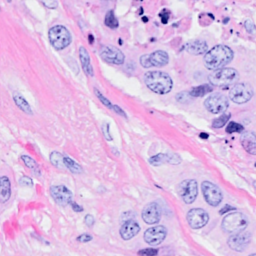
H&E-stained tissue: Breast